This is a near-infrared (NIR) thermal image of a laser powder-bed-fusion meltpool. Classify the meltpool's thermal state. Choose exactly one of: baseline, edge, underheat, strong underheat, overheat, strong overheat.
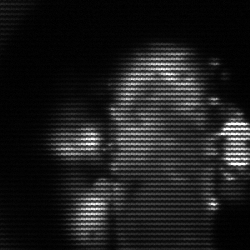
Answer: strong underheat